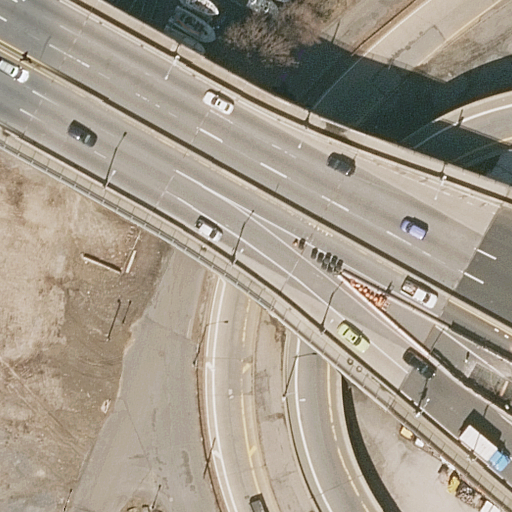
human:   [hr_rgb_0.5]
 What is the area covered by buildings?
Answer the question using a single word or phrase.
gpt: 86m2

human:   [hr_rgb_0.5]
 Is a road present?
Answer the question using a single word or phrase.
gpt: yes

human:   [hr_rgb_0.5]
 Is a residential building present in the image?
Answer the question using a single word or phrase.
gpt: yes

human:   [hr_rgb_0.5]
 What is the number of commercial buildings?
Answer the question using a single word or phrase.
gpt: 0

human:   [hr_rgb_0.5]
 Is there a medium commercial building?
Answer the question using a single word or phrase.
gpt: no

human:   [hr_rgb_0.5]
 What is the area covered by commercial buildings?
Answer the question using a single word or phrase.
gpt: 0m2

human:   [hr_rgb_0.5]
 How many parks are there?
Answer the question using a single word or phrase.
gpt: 1

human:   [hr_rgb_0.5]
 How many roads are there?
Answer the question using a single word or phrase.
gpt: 11

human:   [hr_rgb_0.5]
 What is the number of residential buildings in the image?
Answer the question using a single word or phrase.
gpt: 1

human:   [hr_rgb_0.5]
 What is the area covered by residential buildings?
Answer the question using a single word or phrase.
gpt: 86m2

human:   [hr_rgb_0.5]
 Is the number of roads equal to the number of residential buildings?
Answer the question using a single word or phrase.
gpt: no

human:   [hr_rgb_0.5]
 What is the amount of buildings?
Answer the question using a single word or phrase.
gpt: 1

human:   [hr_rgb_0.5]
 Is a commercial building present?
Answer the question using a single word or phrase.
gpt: no

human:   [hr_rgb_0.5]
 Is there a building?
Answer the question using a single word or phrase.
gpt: yes

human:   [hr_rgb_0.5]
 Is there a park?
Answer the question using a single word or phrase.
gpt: yes

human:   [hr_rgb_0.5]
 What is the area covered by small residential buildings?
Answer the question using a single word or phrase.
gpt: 86m2

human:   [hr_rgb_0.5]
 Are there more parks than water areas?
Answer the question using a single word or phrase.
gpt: yes

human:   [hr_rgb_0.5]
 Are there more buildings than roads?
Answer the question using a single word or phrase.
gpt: no

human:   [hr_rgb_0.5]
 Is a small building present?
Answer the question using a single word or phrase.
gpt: yes

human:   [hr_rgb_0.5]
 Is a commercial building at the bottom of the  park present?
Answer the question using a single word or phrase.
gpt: no

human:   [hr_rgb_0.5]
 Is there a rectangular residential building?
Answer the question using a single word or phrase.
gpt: yes

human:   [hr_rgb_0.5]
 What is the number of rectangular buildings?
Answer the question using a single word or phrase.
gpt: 1

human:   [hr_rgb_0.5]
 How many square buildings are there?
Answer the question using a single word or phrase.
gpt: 0

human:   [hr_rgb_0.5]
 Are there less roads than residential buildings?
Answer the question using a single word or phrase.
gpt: no

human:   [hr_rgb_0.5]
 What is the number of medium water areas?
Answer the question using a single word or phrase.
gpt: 0

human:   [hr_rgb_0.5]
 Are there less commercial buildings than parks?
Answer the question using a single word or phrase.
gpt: yes

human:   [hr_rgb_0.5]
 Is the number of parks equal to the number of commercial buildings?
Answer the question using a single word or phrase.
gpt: no

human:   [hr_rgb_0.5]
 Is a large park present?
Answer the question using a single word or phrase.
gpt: yes

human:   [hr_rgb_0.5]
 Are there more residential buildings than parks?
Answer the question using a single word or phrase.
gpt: no

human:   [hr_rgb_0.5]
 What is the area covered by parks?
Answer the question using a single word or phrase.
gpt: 5568m2

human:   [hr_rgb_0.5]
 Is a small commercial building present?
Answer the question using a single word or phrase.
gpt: no

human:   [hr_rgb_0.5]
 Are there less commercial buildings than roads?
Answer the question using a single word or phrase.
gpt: yes

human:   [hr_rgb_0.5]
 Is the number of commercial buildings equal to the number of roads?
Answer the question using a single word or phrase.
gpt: no

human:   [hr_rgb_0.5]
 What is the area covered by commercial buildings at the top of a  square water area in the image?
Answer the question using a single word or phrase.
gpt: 0m2

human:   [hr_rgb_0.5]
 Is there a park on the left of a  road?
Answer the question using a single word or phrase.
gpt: no

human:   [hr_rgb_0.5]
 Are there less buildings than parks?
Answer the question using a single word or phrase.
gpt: no

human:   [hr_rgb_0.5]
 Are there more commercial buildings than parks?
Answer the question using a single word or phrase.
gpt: no

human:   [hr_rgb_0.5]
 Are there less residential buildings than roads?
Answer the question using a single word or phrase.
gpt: yes

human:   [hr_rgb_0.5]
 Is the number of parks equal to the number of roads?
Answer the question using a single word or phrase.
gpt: no

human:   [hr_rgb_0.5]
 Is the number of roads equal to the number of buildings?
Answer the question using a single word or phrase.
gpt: no

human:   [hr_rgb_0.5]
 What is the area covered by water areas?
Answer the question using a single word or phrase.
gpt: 0m2

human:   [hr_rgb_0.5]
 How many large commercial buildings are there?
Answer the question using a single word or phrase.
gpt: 0

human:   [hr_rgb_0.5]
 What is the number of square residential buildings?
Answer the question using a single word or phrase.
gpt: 0

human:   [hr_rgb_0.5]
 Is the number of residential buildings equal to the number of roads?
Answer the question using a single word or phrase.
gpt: no

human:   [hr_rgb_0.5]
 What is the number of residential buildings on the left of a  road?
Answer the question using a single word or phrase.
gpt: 1

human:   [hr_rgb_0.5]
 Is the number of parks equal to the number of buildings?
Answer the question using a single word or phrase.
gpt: yes

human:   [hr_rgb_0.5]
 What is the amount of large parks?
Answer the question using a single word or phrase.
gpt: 1

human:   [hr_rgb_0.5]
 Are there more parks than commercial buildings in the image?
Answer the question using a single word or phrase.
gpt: yes

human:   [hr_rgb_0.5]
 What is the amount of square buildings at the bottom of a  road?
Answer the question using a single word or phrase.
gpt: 0

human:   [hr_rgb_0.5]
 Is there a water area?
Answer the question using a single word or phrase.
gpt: no

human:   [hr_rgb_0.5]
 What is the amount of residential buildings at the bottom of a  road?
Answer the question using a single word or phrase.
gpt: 0

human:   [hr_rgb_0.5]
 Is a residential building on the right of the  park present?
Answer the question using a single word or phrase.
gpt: no

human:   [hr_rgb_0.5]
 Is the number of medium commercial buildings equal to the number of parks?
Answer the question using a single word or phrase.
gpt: no

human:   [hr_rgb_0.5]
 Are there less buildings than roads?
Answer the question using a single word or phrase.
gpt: yes

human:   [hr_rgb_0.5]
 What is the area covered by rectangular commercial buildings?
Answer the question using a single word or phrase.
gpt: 0m2

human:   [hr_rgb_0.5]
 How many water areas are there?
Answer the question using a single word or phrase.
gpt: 0

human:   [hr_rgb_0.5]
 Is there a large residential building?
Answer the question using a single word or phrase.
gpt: no

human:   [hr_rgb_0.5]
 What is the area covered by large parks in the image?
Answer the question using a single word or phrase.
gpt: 5568m2

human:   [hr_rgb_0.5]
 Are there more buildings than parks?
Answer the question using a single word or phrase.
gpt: no

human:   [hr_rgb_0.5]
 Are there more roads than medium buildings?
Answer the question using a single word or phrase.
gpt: yes

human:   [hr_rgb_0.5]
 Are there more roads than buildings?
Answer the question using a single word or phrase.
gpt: yes

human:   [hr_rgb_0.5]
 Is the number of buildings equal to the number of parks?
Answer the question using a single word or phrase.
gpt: yes

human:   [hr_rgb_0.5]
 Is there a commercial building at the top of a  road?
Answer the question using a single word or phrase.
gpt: no

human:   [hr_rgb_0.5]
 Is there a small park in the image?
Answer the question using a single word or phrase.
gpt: no